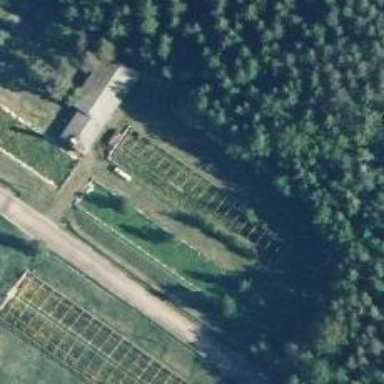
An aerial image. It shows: Area dedicated to greenhouse horticulture.